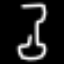
Label: hourglass